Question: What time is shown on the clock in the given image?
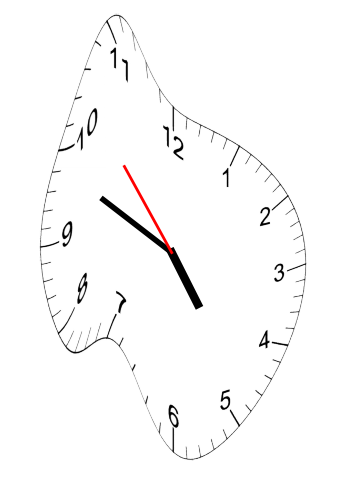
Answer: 04:48:53